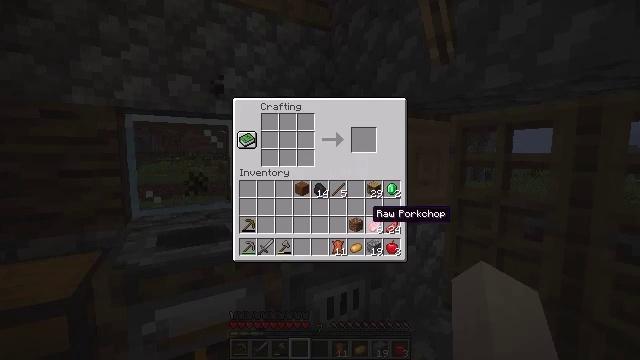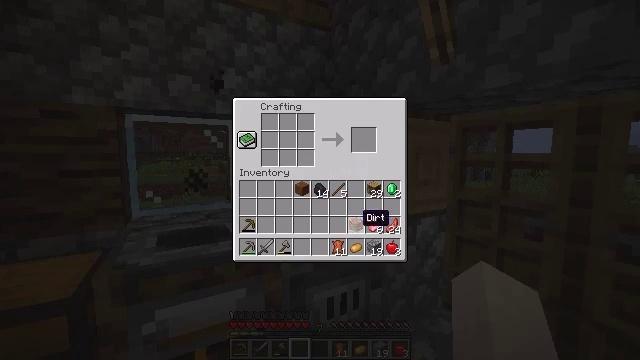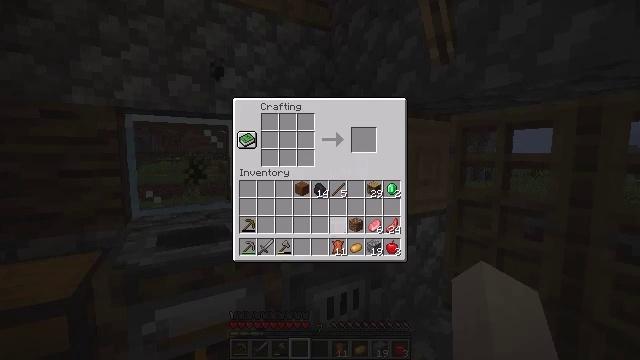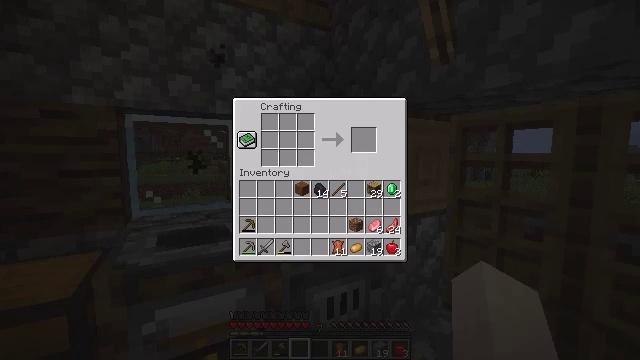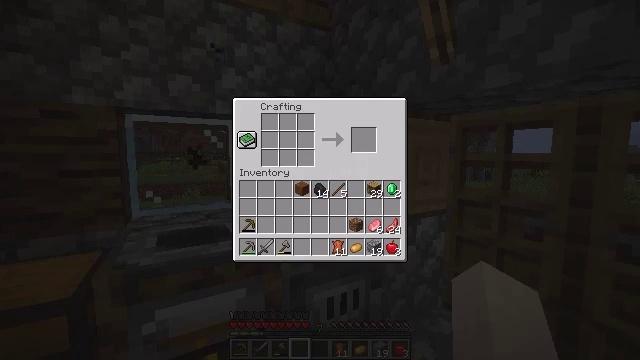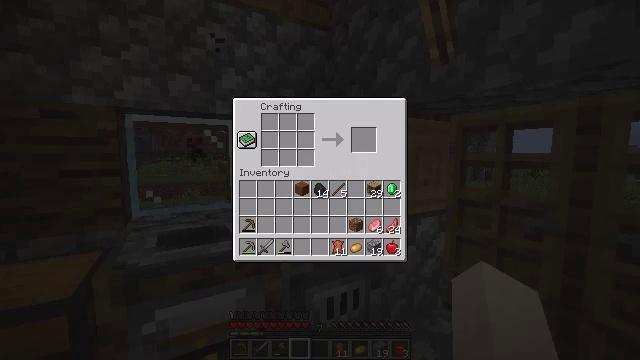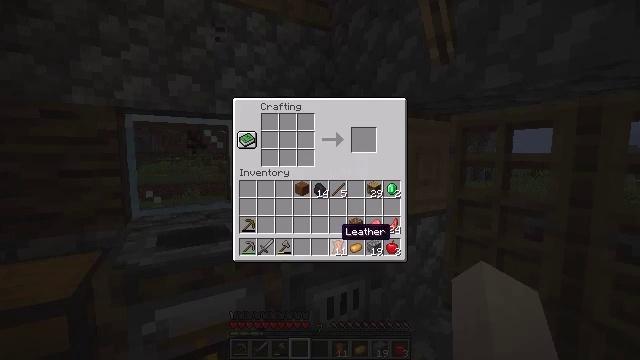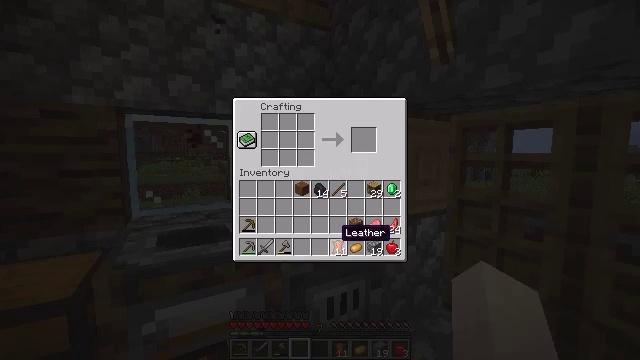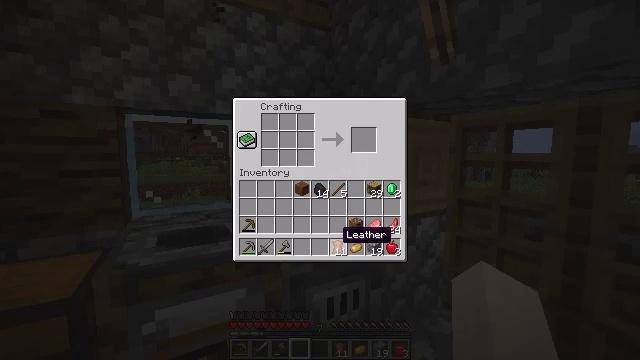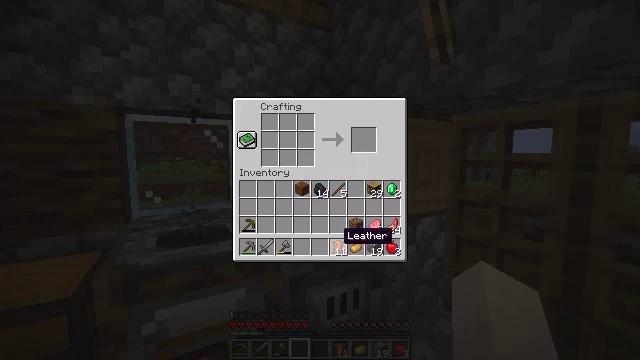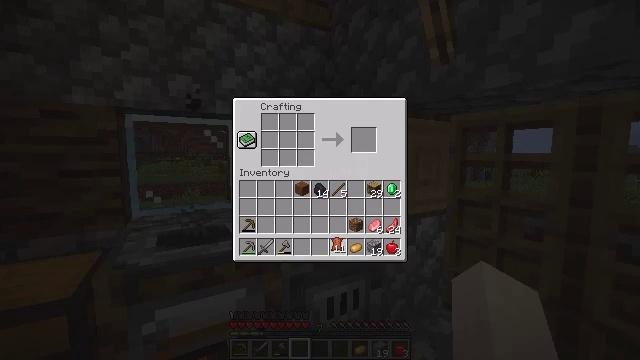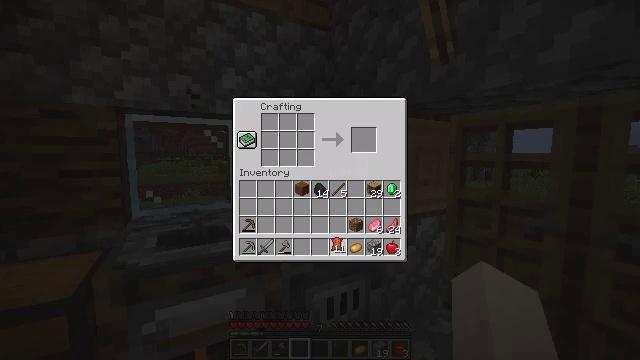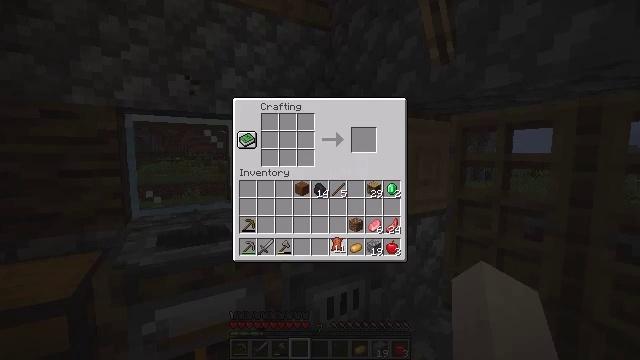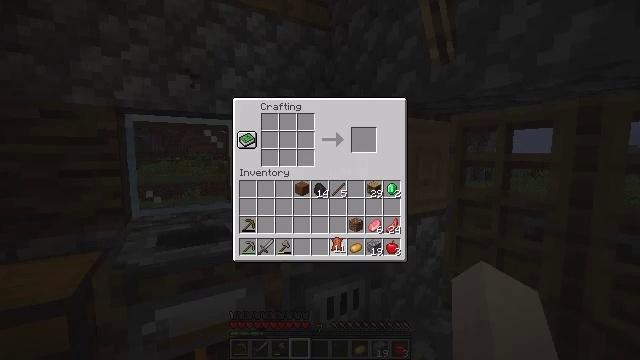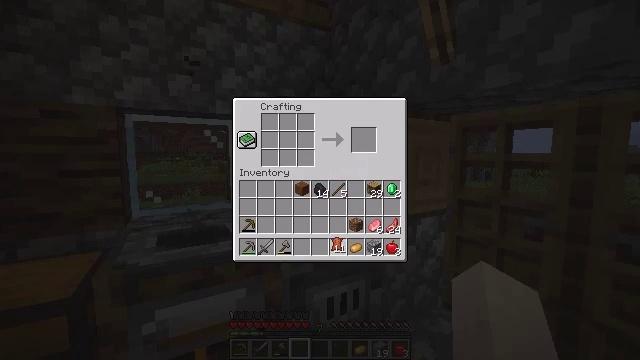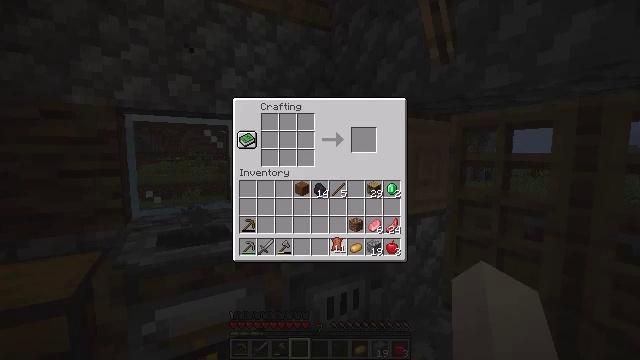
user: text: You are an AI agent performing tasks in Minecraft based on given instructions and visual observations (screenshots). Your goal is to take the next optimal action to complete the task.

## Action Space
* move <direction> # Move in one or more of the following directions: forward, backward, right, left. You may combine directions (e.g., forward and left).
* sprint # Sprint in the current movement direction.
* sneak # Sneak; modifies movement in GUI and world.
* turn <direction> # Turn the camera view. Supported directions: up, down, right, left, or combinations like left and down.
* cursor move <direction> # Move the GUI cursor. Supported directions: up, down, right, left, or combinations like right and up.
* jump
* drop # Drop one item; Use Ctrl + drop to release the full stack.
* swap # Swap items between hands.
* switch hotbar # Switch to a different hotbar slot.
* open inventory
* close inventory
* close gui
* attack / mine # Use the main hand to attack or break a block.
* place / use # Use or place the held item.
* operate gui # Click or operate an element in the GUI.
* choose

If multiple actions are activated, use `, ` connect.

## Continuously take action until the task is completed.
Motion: motion action
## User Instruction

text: Put leather in the crafting grid to craft leather leggings.
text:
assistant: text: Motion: cursor move left
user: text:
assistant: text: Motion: cursor move left and down
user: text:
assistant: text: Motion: no_op
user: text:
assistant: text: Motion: no_op
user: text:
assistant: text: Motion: no_op
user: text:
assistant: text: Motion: no_op
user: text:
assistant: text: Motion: no_op
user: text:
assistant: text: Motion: no_op
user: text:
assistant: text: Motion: no_op
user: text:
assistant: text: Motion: operate gui
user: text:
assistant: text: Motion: operate gui
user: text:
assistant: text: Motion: operate gui
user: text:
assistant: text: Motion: no_op
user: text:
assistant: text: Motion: no_op
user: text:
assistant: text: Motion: no_op
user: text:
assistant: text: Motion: no_op
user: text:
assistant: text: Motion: no_op
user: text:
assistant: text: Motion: no_op
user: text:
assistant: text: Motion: no_op
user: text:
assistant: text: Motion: no_op
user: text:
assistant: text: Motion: no_op
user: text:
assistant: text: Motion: operate gui
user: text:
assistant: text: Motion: operate gui
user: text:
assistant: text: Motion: operate gui
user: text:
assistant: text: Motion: no_op
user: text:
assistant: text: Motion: no_op
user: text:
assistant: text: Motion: no_op
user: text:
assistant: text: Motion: no_op
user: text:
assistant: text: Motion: no_op
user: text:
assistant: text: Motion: no_op